Aerial crown-view tile of a tropical tree (Barro Colorado Island, Panama), acquired 20250217:
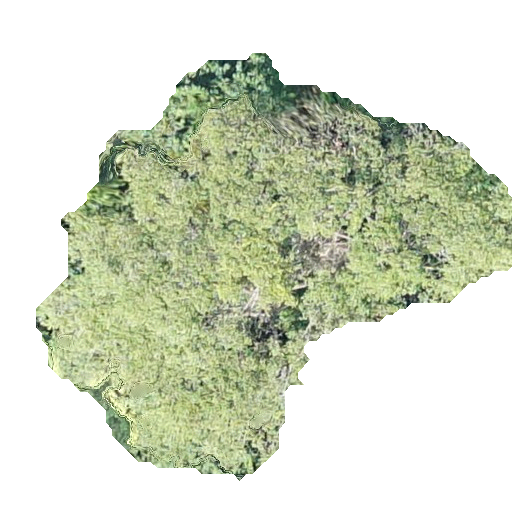
Species: Hura crepitans
GBIF accepted scientific name: Hura crepitans
Crown area: 175.715 m²